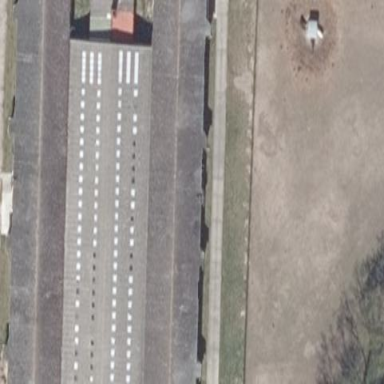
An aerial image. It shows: Riding hall used for equestrian sports.